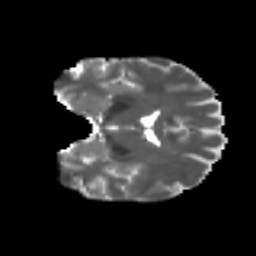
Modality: T2w
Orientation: coronal
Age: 36
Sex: female
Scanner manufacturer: ge
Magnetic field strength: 3 T
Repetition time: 7.8 s
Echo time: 0.0606 s